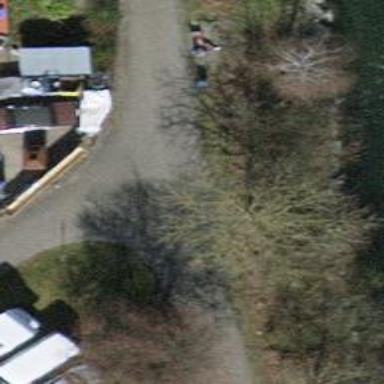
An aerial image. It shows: Brown bench.